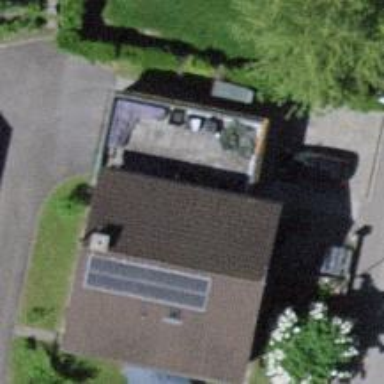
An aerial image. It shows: Simple house.